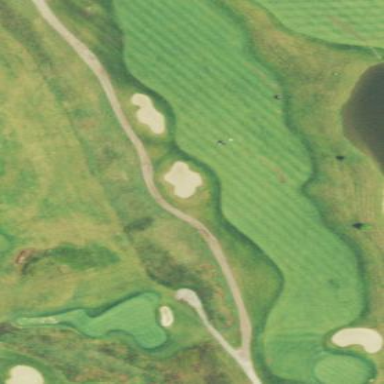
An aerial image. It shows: Well-maintained grassy area designated as golf fairway for the sport of golf. The grass is neatly mown.